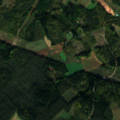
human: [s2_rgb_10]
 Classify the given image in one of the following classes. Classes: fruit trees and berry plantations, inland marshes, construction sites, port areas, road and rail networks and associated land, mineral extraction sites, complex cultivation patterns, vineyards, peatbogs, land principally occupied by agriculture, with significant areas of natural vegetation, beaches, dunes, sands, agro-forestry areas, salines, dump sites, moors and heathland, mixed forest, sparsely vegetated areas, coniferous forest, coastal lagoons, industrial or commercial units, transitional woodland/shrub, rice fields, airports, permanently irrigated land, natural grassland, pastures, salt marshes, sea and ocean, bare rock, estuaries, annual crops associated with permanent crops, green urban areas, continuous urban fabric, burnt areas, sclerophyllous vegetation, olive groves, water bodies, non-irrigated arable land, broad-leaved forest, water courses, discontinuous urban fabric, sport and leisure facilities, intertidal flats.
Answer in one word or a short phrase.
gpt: coniferous forest, mixed forest, transitional woodland/shrub